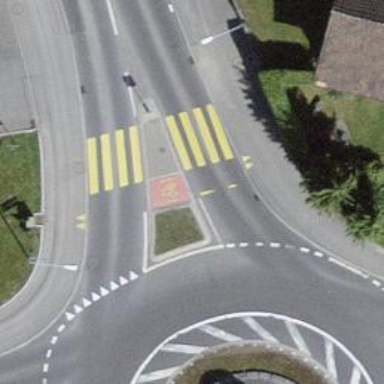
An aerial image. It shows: Road with "give way" sign.